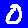
Digit: 0